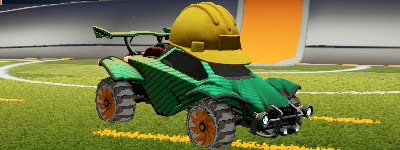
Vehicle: octane